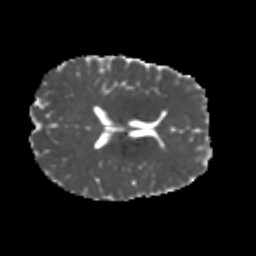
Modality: MD
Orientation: axial
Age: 23
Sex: male
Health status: healthy
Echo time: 0.074 s